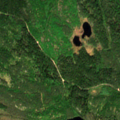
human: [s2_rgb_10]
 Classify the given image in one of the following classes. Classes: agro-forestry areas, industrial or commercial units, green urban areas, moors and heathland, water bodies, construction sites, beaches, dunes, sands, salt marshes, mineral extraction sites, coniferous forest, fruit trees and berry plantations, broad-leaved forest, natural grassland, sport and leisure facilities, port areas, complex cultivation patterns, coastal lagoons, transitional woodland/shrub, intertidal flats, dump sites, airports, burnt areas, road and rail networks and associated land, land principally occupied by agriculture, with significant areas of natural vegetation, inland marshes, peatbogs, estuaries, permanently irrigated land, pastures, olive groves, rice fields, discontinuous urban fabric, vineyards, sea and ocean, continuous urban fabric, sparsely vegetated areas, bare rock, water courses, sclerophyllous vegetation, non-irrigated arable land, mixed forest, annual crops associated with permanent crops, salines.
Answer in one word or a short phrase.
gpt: coniferous forest, mixed forest